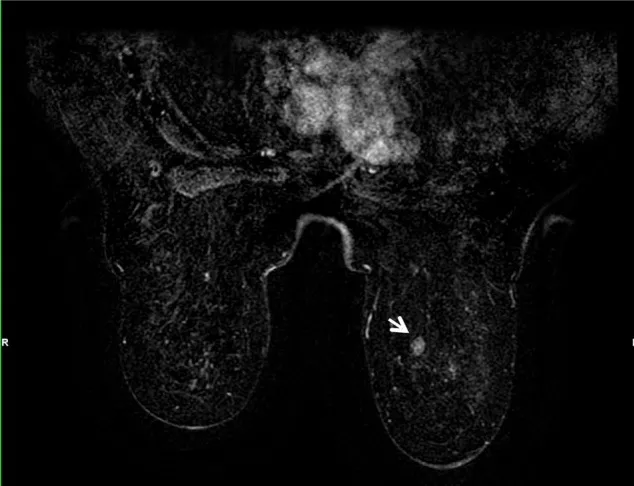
Gadolinium-enhanced T1-weighted images with fat saturation showing a remaining 1-cm focal enhancement 1 month after therapy (arrow).
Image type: radiology (mri)